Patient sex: F
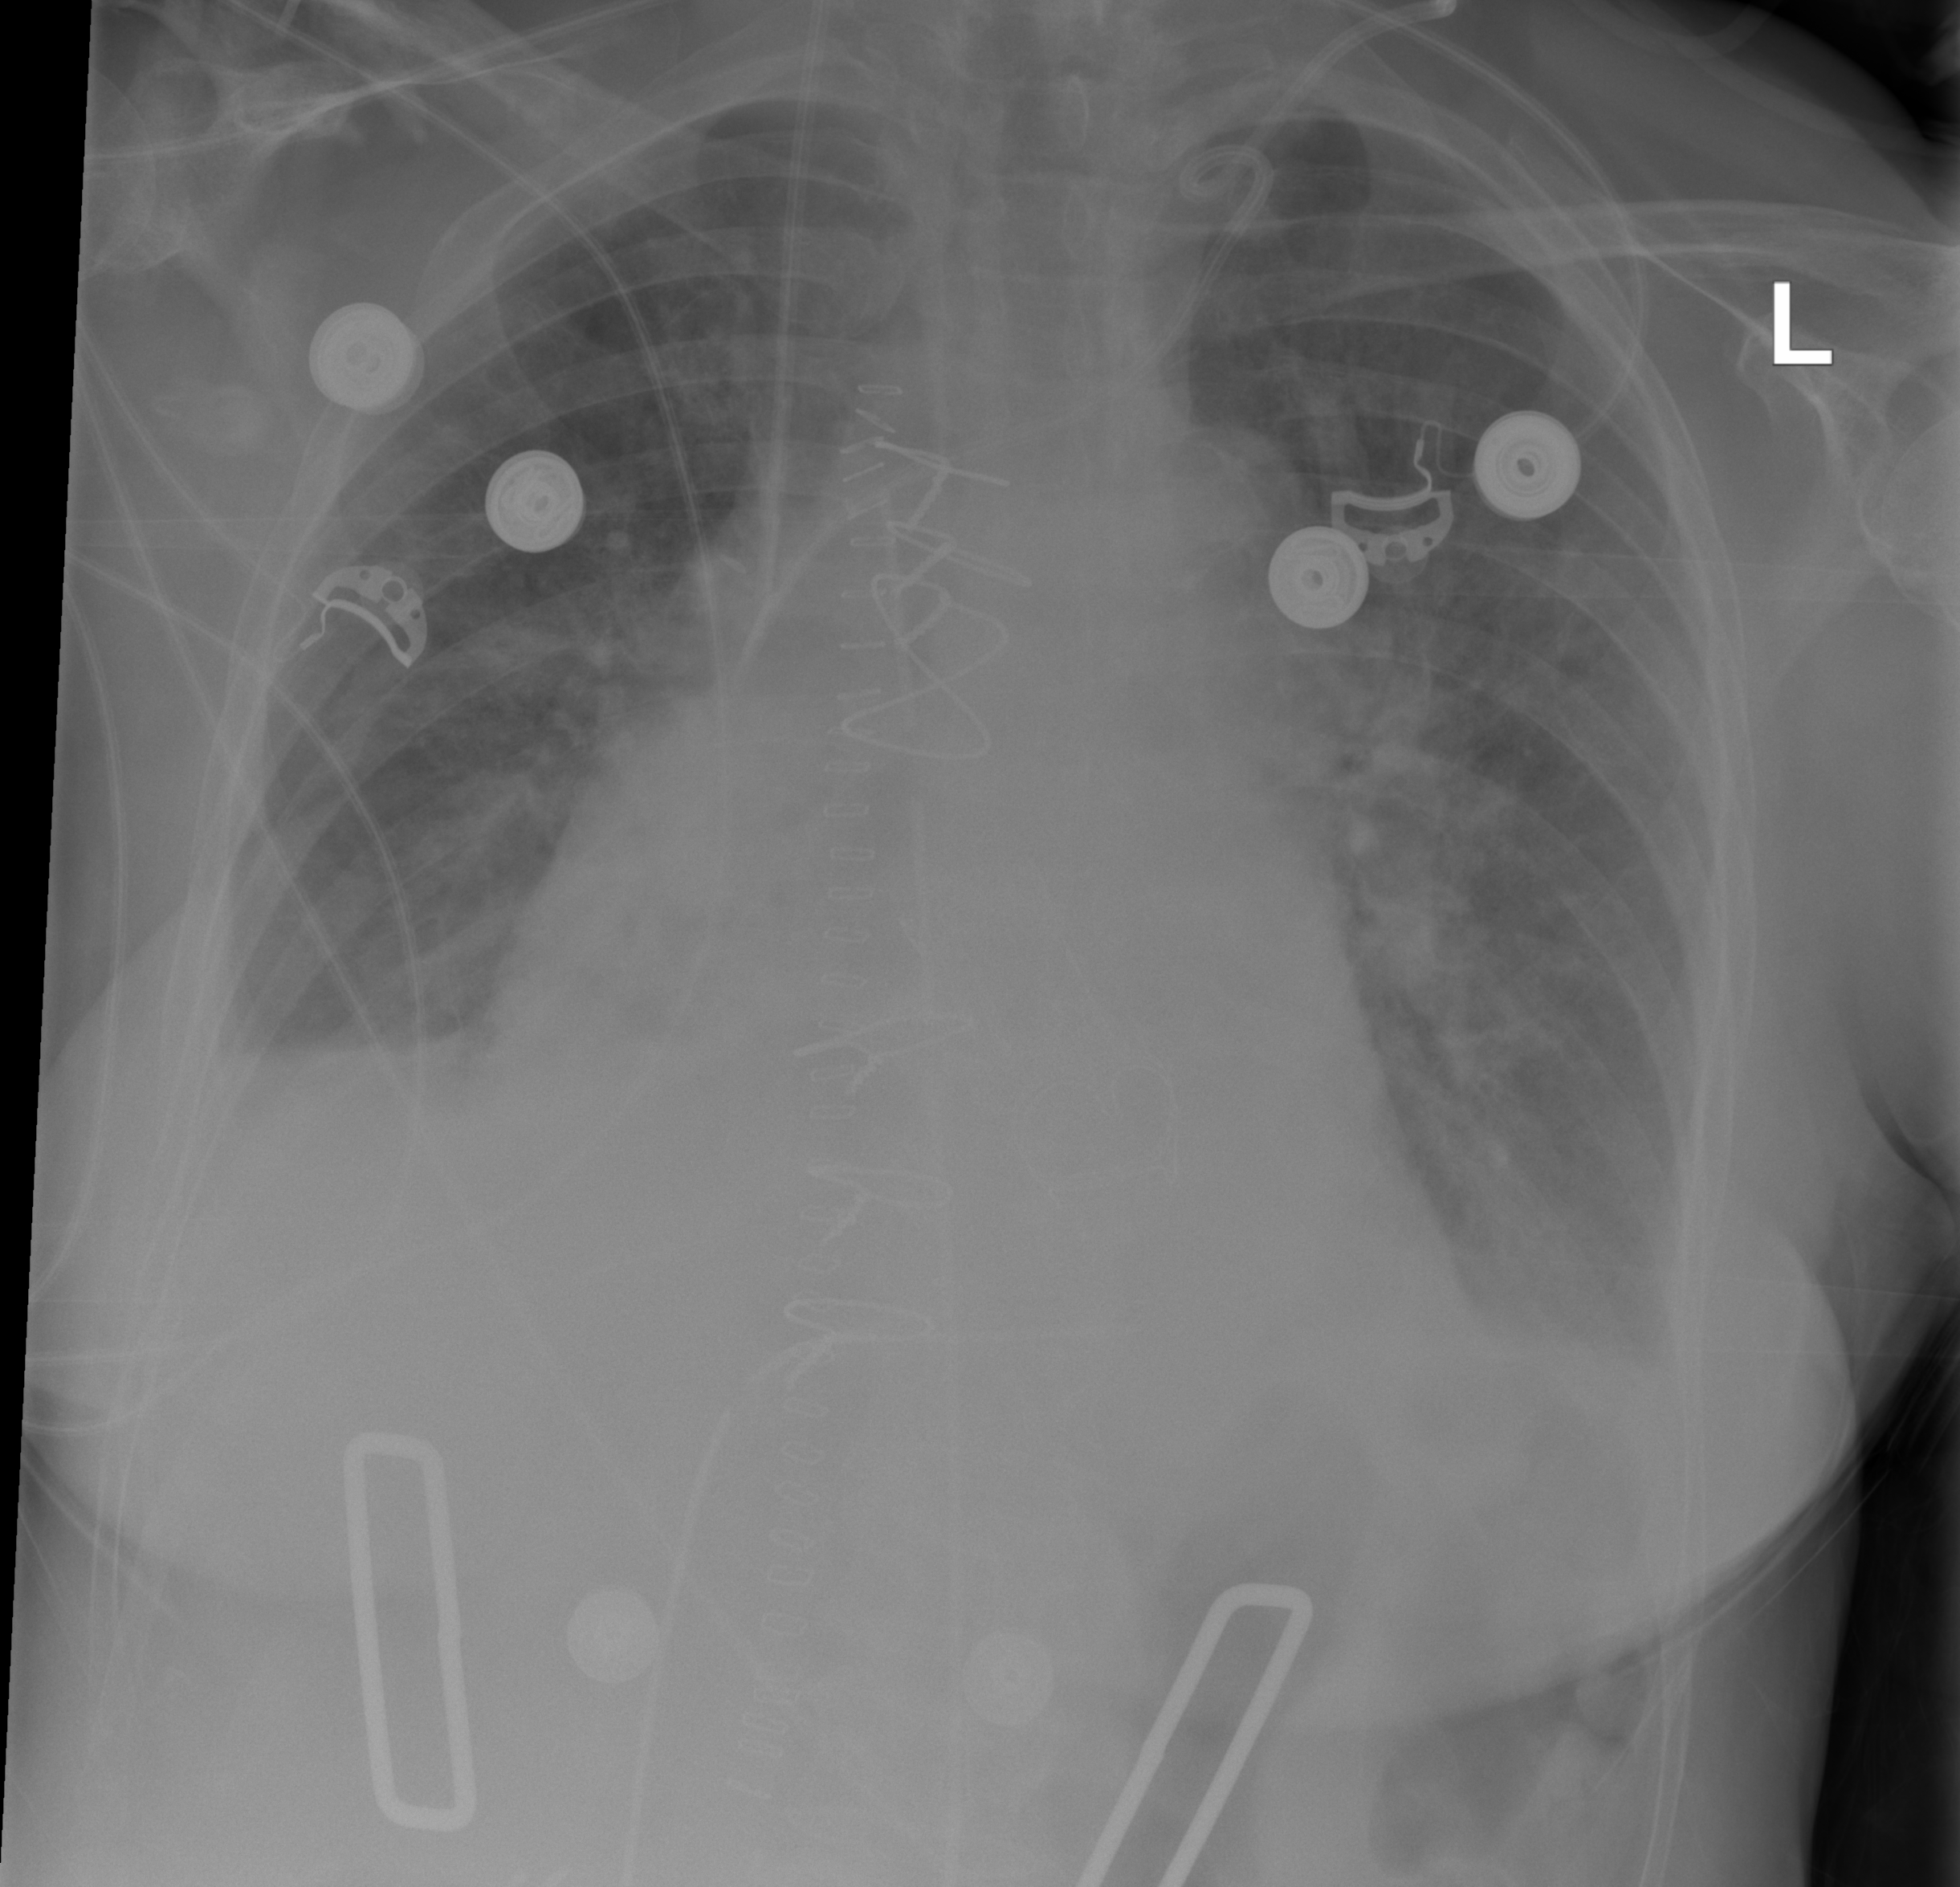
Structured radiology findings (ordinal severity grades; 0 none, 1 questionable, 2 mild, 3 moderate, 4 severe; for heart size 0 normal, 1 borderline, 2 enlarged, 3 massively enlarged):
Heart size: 2
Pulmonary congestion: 2
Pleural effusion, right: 2
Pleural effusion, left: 2
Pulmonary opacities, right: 0
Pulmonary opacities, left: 0
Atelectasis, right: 2
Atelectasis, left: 2